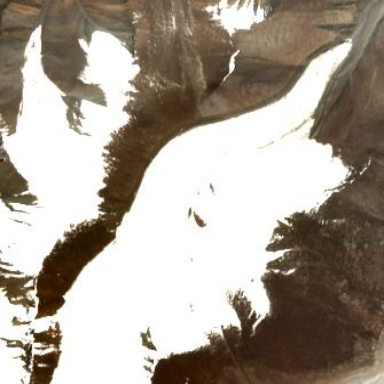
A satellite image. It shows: Majestic glacier in the distance.